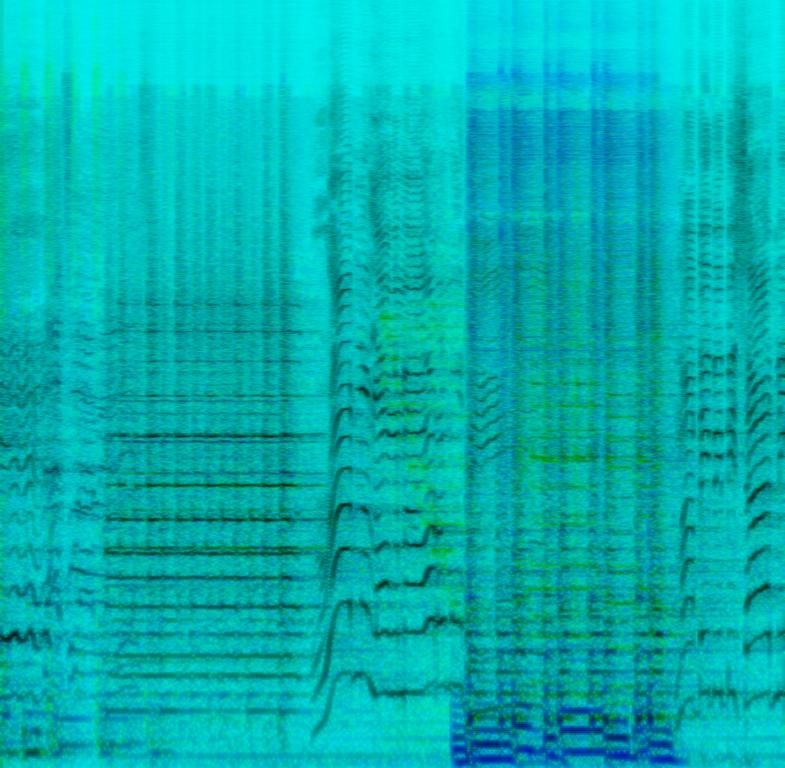
A male voice is singing along to a blues/rock bassline and acoustic drums. A e-guitar and a banjo are playing the same melody as the bass. All the instruments are playing when the male voice is not singing. Then after fading out a new song starts with a percussive sound, an upright bass, piano and a female voice singing.This song may be playing in a bar.